Question: I have really looked for this for a while now, but couldnt find what I need.
So I am using Firestore for my App and as you can see, I got an object in my database that contains a string and a reference.
I access the string like this:
'''
String descriptionEx1 = (String) exI.get("description");
'''
To access the image reference, I used:
'''
StorageReference gsReference = (StorageReference) exI.get("image");
'''
Then I thought Id download the image to a bitmap:
'''
final long ONE_MEGABYTE = 1024 * 1024;
storRef.getBytes(ONE_MEGABYTE).addOnSuccessListener(new OnSuccessListener<byte[]>() {
@Override
public void onSuccess(byte[] bytes) {
// Data for "images/island.jpg" is returns, use this as needed
//ImageView img = (ImageView)findViewById(R.id.imgEx1);
img = (int) ONE_MEGABYTE;
}
}).addOnFailureListener(new OnFailureListener() {
@Override
public void onFailure(@NonNull Exception exception) {
// Handle any errors
}
});
'''
However, here I get an error (DocumentReference cannot be cast to com.google.firebase.storage.StorageReference) cause Im trying to cast a DocReference to a StorageReference.
But i need it to be storageRef to convert it into a bitmap...
Is there any other way to proceed?
Attached, a screenshot of my firestore database to clarify what i want to do.
Thanks for the help!

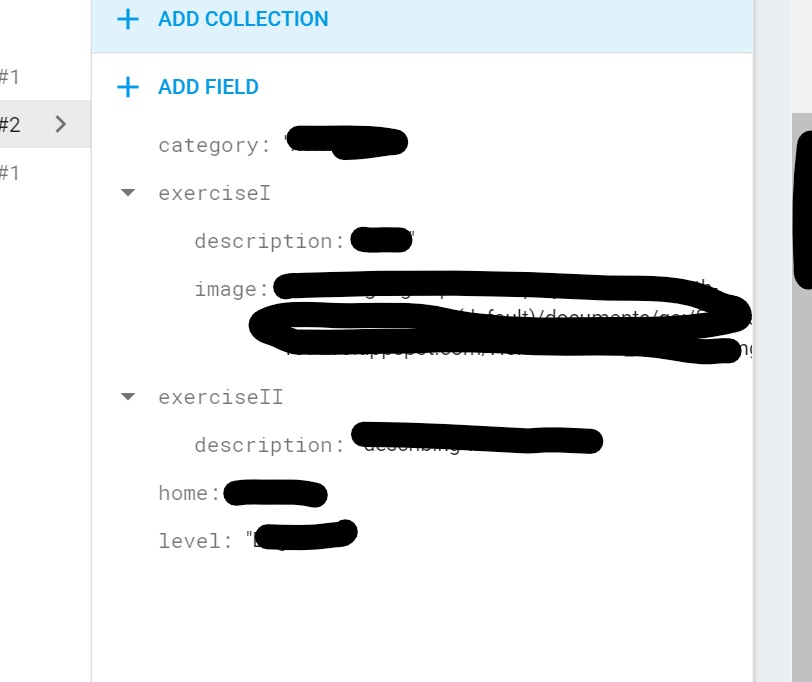
Answer: Okay, so I went away from trying to use reference and converted the Reference in my database to a string with the url to the image as a value.
Then I simply queried this string object and used Glide and it works perfectly! :)
So I guess reference is not usable to refer to the storage, but maybe only to other documents?